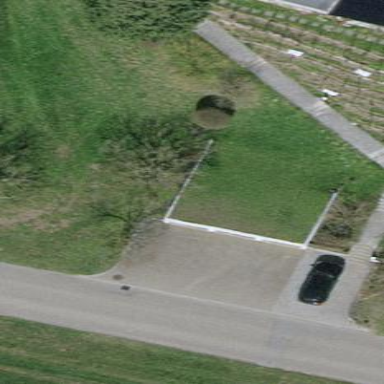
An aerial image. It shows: Garage.